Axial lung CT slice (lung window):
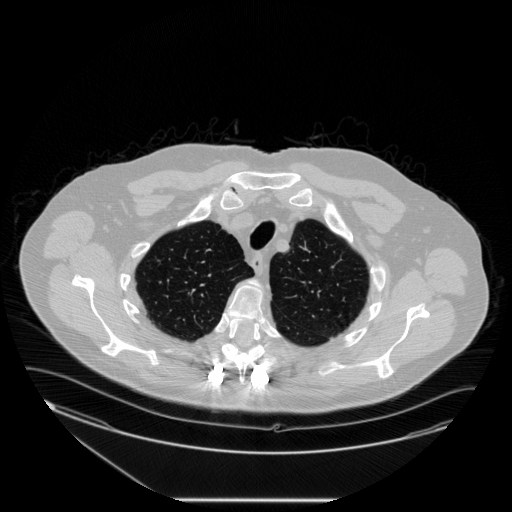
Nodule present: no